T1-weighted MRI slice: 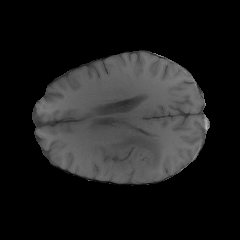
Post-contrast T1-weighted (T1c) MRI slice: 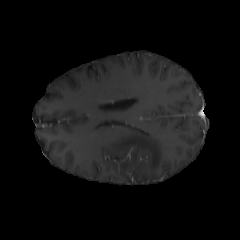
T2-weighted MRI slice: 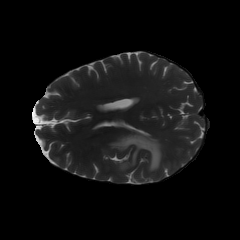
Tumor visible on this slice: yes